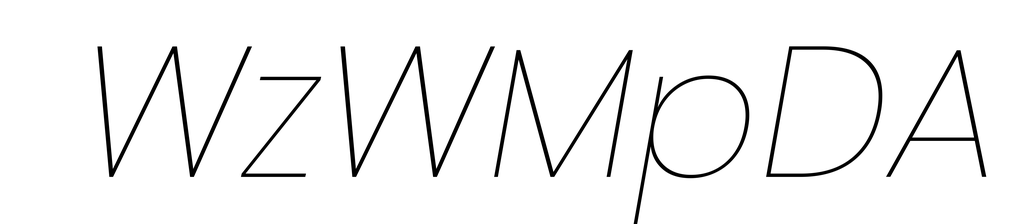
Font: Poppins-ThinItalic